Question: is it possible to display by using google's api (or any other api) for as3 ?

reference: <URL>
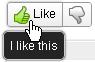
Answer: I don't know if you can tie into this via the AS3 API but it looks like there are hooks for this that can return JSON data (this is known as "rating" in their system).
<URL>